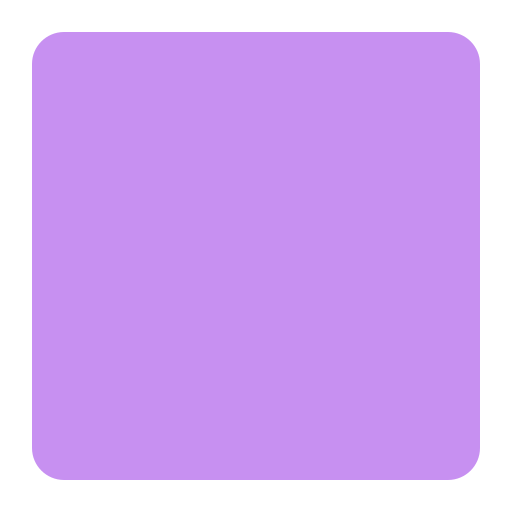
purple square flat